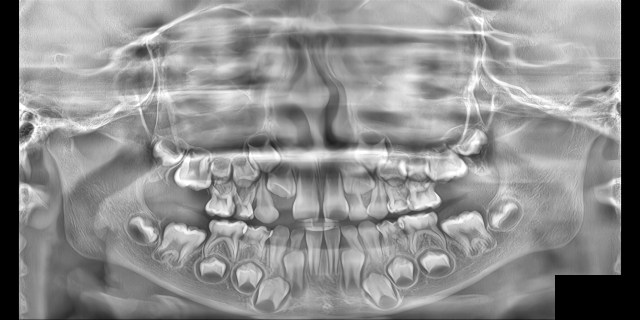
child